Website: macys
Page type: billing-address
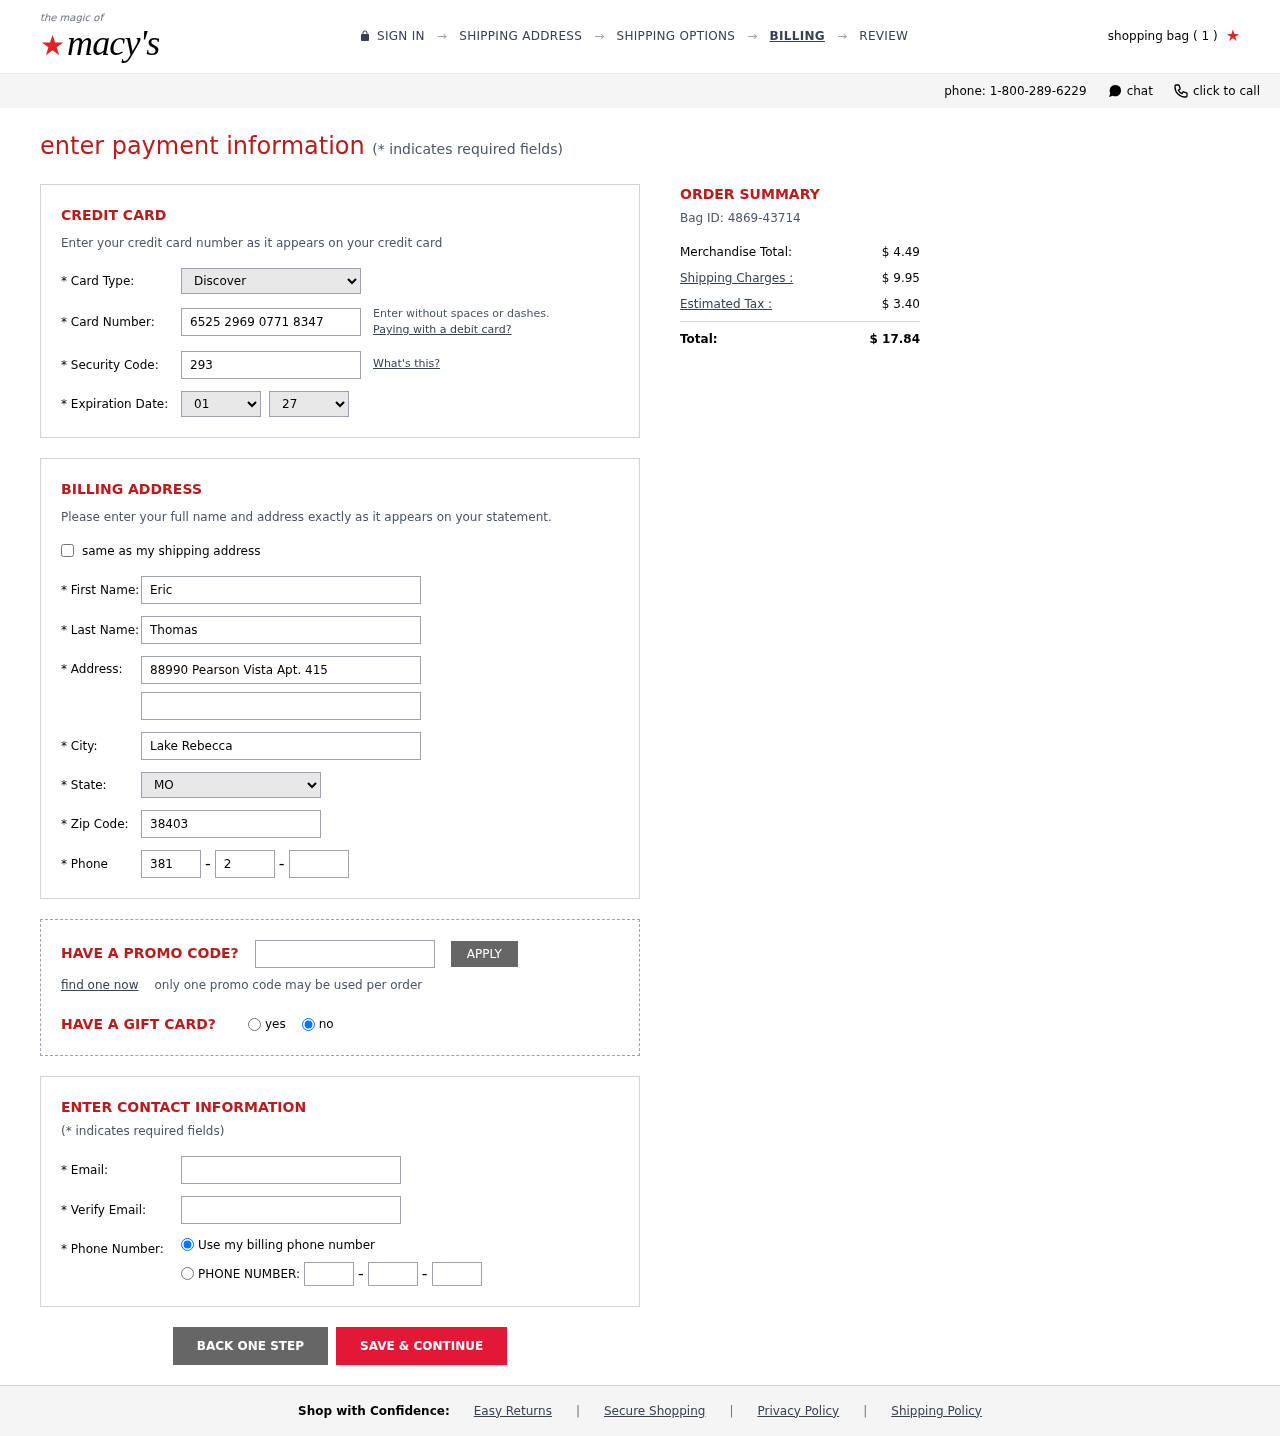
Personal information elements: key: PII_CARD_CVV
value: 293
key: PII_CARD_EXPIRY_MONTH
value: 01
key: PII_CARD_EXPIRY_YEAR
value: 27
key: PII_CARD_NUMBER
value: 6525 2969 0771 8347
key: PII_CARD_TYPE
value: Discover
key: PII_CITY
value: Lake Rebecca
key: PII_EMAIL
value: eric_thomas@yahoo.com
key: PII_FIRSTNAME
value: Eric
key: PII_LASTNAME
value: Thomas
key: PII_PHONE_AREA
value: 381
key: PII_PHONE_PREFIX
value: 287
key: PII_PHONE_SUFFIX
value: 6273
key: PII_POSTCODE
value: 38403
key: PII_STATE_ABBR
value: MO
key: PII_STREET
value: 88990 Pearson Vista Apt. 415
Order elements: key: ORDER_NUM_ITEMS
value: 1
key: ORDER_ID
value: Bag ID: 4869-43714
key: ORDER_SUBTOTAL
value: $ 4.49
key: ORDER_SHIPPING_COST
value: $ 9.95
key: ORDER_TAX
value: $ 3.40
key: ORDER_TOTAL
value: $ 17.84